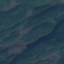
Land use / land cover class: Forest